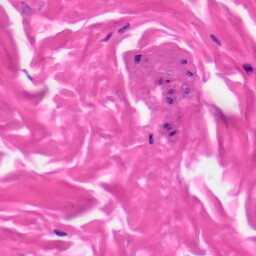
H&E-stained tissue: Skin